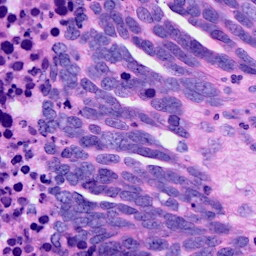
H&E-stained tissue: Ovarian